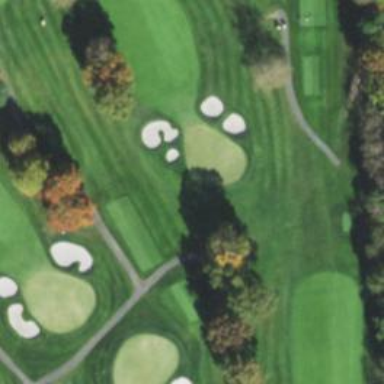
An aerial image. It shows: Golf hole.